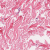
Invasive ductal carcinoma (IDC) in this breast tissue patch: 0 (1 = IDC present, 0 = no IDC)